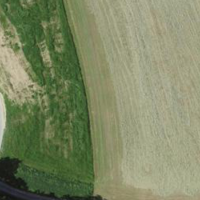
EUNIS habitat code: 52
Species observed at this site:
Dryocopus martius
Pandion haliaetus